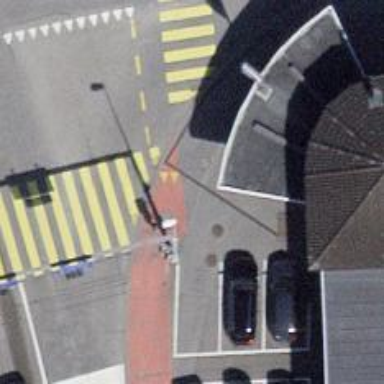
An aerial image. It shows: Kerb barrier.